Question: How to draw my butterfly animation : <URL> with movement like this picture :
I want to draw my butterfly moving around the canvas like the picture attached but the butterfly still on flitting motion.
I've try to put a different variable, 1. Variable for flitting motion, 2. variable for bezier curve move. Then i put my 2nd variable inside of 1st variable But it moved so weird.
This is the code how butterfly moving random with flitting motion :
'''
if (x >= 0) {
if (x <= 450) {
if (y >= 0) {
if (y <= 450) {
if (Math.floor(Math.random() * 4) == 0) {
x = x + Math.random() + 15;
}
if (Math.floor(Math.random() * 4) == 2) {
y = y + Math.random() + 15;
}
if (Math.floor(Math.random() * 4) == 1) {
x = x - Math.random() - 15;
}
if (Math.floor(Math.random() * 4) == 3) {
y = y - Math.random() - 15;
}
if (x < 0) {
x = 0;
}
if (y < 0) {
y = 0;
}
if (x > 450) {
x = 450;
}
if (y > 450) {
y = 450;
}
randomly[0] = x;
randomly[1] = y;
'''
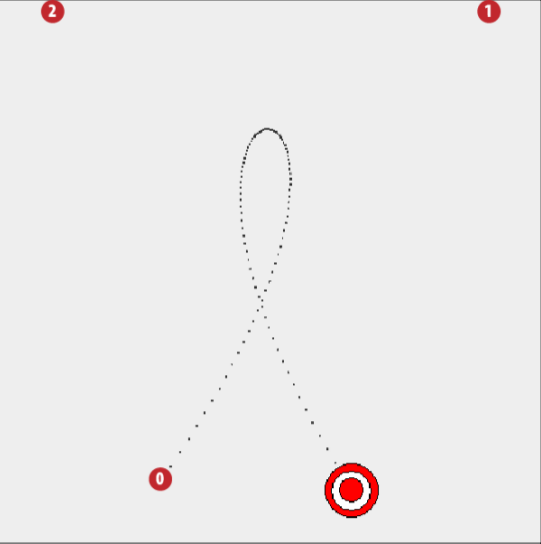
Answer: Here an example showing how to move your butterfly around a cubic Bezier curve while retaining a flitting effect. Note that navigating around the curve is done in 'getCubicBezierXYatT'.
'''
var canvas=document.getElementById("canvas");
var ctx=canvas.getContext("2d");
var cw=canvas.width;
var ch=canvas.height;
var PI=Math.PI;
var PI2=PI*2;
var curve=[
{x:110,y:150},
{x:250,y:0},
{x:50,y:0},
{x:190,y:150},
];
var sampleSize=1000;
//var equiPoints=getEquidistantPointsOnCubicBezierCurve(curve,sampleSize);
var nextTime=0;
var delay=16*10;
var interval=0.00;
var intervalDelta=1/300;
var bW=30;
var bH=30;
var bFlitX,bFlitY;
var bNextFlit=0;
var bFlitDelay=16*10;
var butterfly=new Image();
butterfly.onload=start;
butterfly.src="http://es.fordesigner.com/imguploads/Image/cjbc/zcool/png200<PHONE>3.png";
function start(){
requestAnimationFrame(animate);
}
function animate(currentTime){
if(interval<=1.00){requestAnimationFrame(animate);}
var point=getCubicBezierXYatT(curve[0],curve[1],curve[2],curve[3],interval)
ctx.clearRect(0,0,cw,ch);
ctx.beginPath();
ctx.moveTo(curve[0].x,curve[0].y);
ctx.bezierCurveTo(curve[1].x,curve[1].y,curve[2].x,curve[2].y,curve[3].x,curve[3].y);
ctx.stroke();
// calc flit
if(currentTime>bNextFlit){
bNextFlit=currentTime+bFlitDelay;
bFlitX=Math.random()*10-5;
bFlitY=Math.random()*10-5;
}
ctx.drawImage(butterfly,point.x+bFlitX-bW/2,point.y+bFlitY-bH/2,bW,bH);
interval+=intervalDelta;
}
//////////////////////////////////////////////
// [x,y] on cubic Bezier at interval T
function getCubicBezierXYatT(startPt,controlPt1,controlPt2,endPt,T){
var x=CubicN(T,startPt.x,controlPt1.x,controlPt2.x,endPt.x);
var y=CubicN(T,startPt.y,controlPt1.y,controlPt2.y,endPt.y);
return({x:x,y:y});
}
// cubic helper formula at T distance
function CubicN(T, a,b,c,d) {
var t2 = T * T;
var t3 = t2 * T;
return a + (-a * 3 + T * (3 * a - a * T)) * T
+ (3 * b + T * (-6 * b + b * 3 * T)) * T
+ (c * 3 - c * 3 * T) * t2
+ d * t3;
}
'''
'''
body{ background-color: ivory; padding:10px; }
#canvas{border:1px solid red;}
'''
'''
<canvas id="canvas" width=300 height=300></canvas>
'''